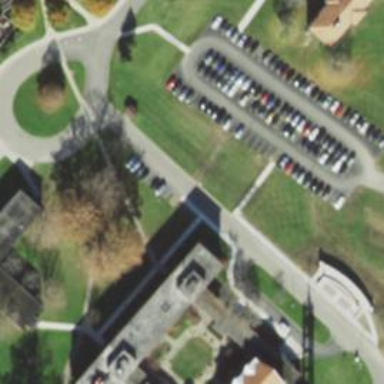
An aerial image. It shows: Parking space is available.